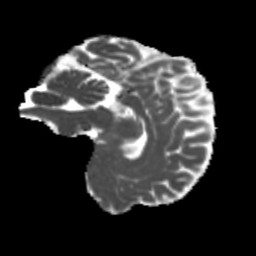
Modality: MD
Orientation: sagittal
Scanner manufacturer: siemens
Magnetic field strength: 3 T
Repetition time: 4 s
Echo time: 0.0594 s